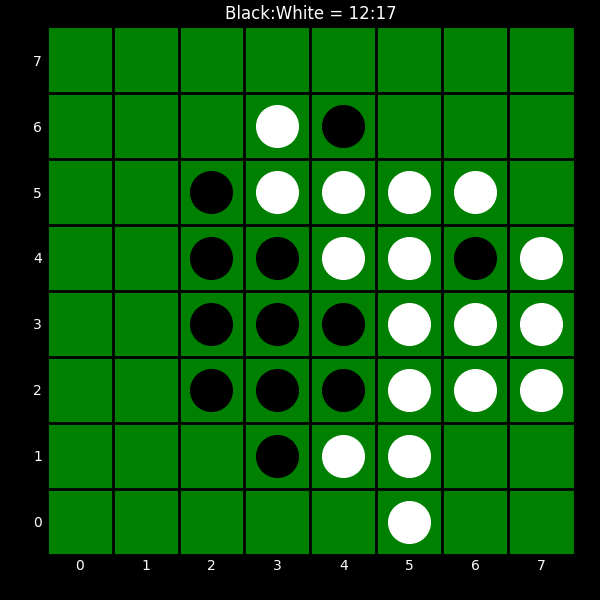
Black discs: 12
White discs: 17